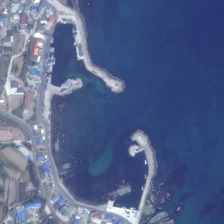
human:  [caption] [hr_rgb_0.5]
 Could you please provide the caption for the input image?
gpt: an empty port is near many buildings .

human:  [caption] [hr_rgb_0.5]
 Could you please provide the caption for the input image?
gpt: an empty port is near many buildings .

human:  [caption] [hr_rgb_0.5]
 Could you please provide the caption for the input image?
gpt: an empty port is near many buildings .

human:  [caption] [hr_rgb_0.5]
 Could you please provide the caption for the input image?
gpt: an empty port is near many buildings .

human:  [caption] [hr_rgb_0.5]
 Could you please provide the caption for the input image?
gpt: an empty port is near many buildings .